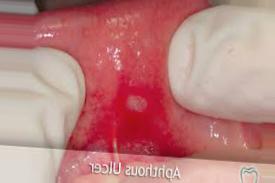
Condition: Mouth Ulcer